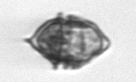
Label: Kryptoperidinium_triquetrum